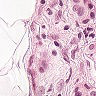
Metastatic tissue present: yes